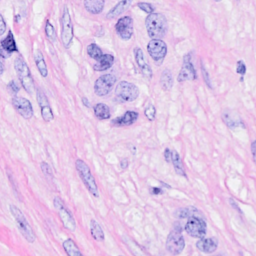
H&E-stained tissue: Breast